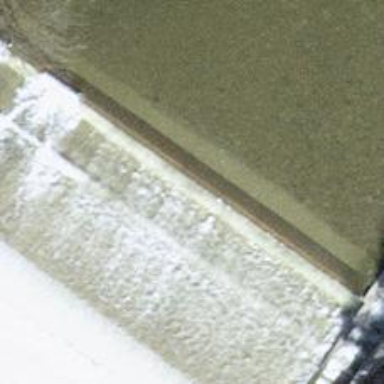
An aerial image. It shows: Weir along the waterway.